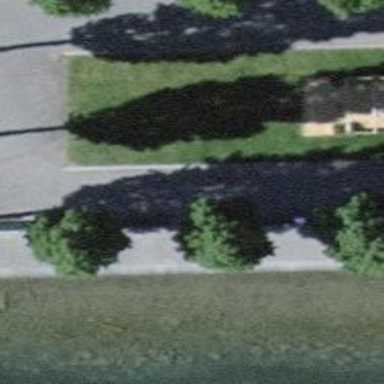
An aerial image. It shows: Bench.